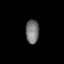
Tissue: lung
Cell type: Endothelial cells
Senescence score: 0.2354
Nuclear area (px): 314
Mean DAPI intensity: 116.787